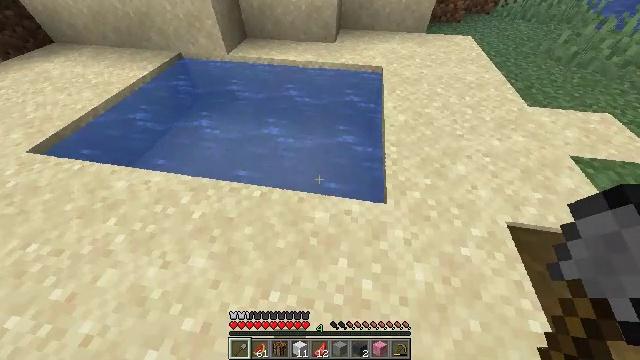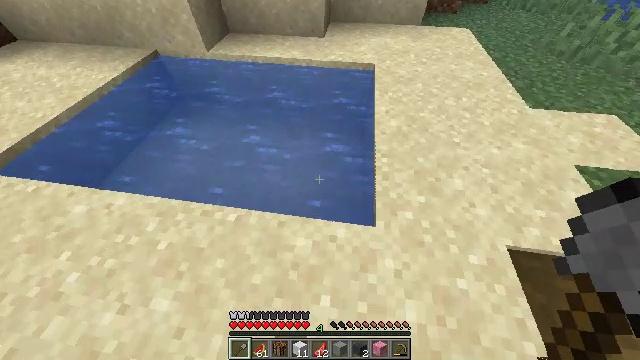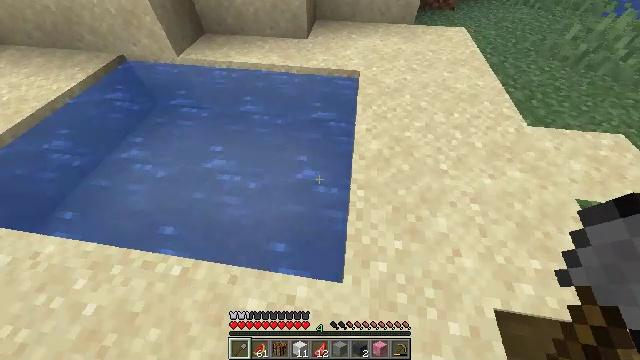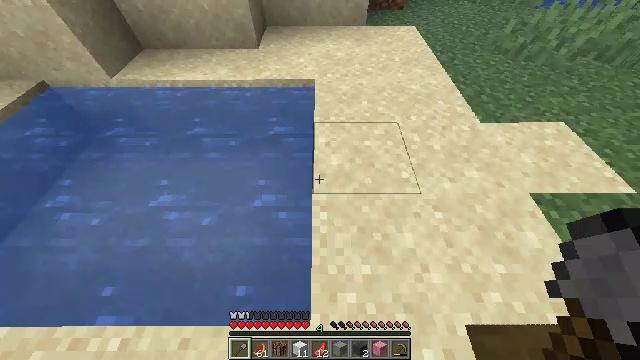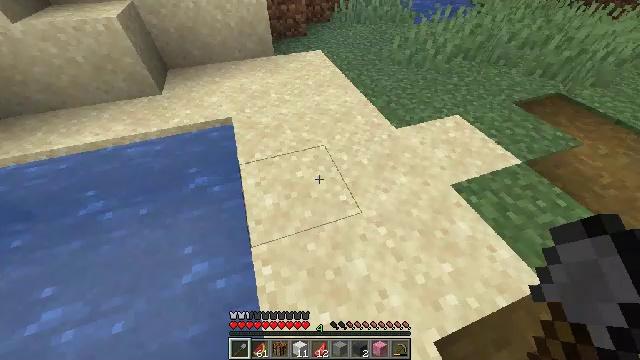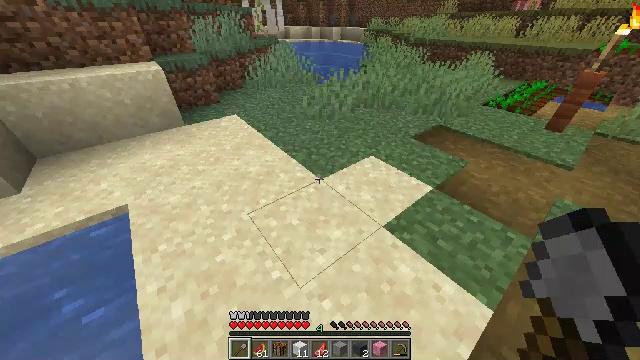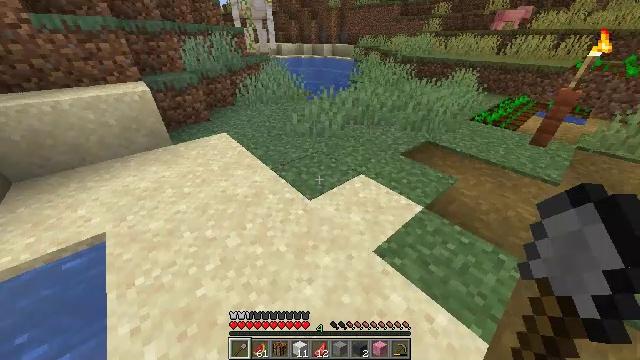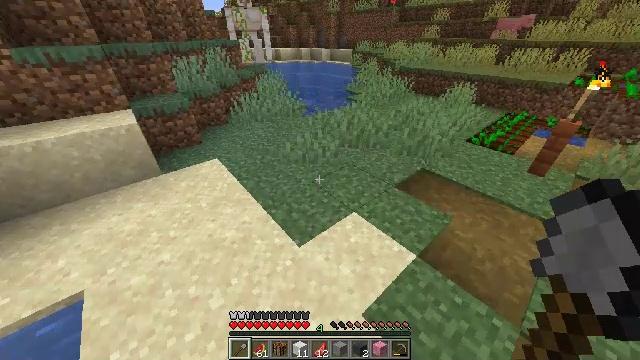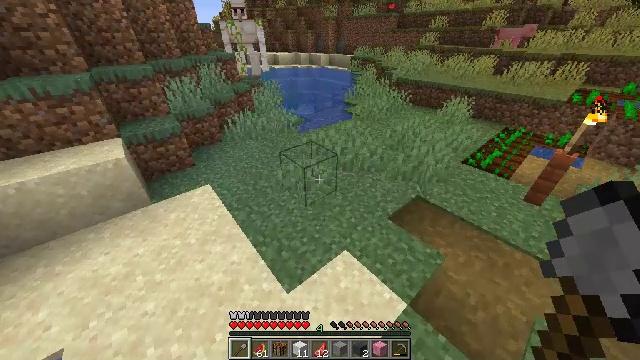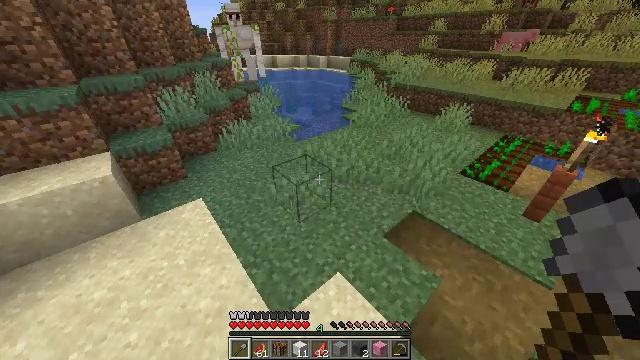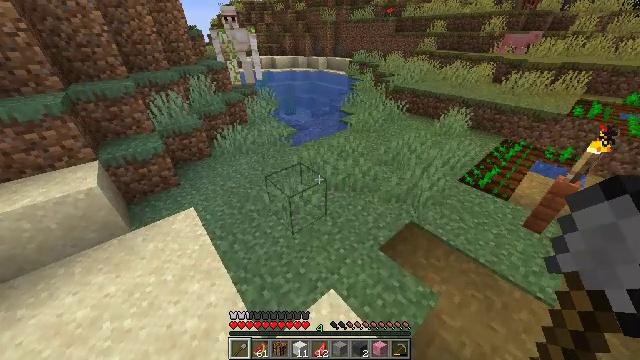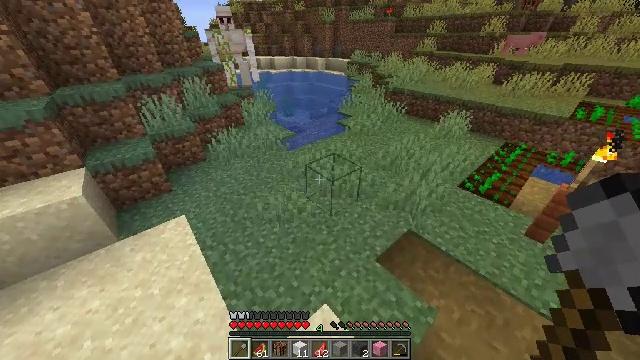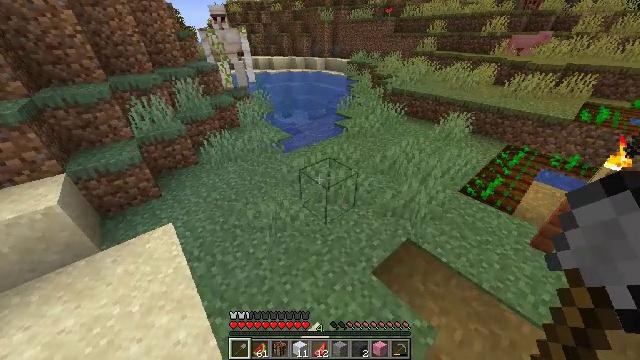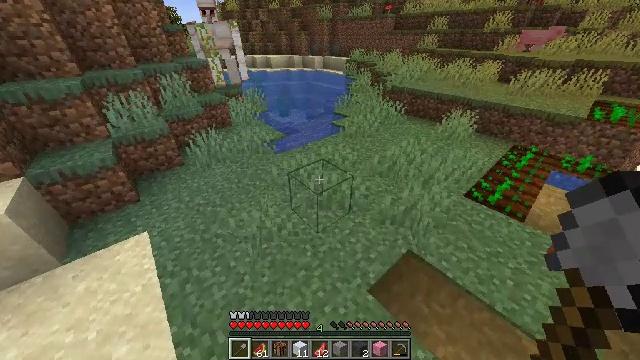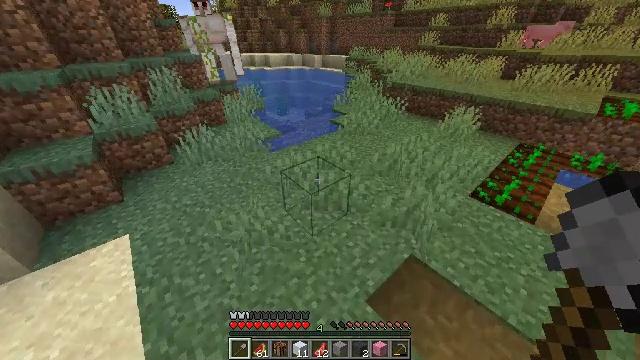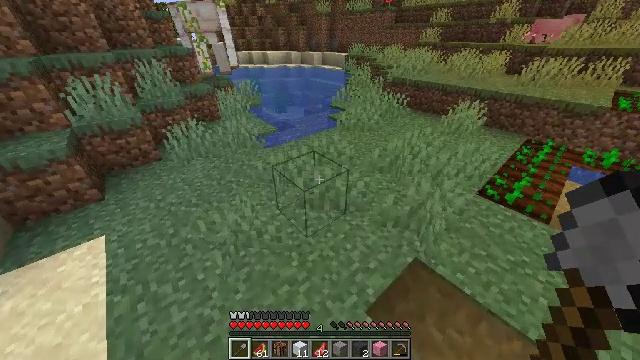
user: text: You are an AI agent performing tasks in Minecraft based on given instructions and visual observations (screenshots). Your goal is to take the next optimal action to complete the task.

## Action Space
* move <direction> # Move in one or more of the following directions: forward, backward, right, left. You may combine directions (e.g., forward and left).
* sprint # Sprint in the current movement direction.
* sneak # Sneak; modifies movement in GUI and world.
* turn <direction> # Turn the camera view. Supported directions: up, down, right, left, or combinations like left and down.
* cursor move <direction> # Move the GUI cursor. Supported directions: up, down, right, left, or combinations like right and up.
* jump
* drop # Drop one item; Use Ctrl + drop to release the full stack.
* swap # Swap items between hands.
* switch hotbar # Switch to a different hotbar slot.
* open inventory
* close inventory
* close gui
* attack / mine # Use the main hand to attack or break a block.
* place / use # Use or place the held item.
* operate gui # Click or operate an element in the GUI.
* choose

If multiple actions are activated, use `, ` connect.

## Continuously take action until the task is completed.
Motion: motion action
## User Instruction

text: Clear the seagrass to get an item.
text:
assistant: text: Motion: move forward and move right, turn right and down
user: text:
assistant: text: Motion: move forward and move right, turn down
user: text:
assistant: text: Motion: move forward and move right, turn right
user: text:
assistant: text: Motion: move forward and move right, turn right and up
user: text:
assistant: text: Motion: move forward and move right, turn right and up
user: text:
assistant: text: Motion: move forward and move right, turn right and up, jump
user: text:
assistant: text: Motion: move forward and move right, jump
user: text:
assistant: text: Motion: move forward and move right, jump
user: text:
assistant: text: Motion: move forward and move right, jump
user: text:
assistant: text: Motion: move forward and move right, jump
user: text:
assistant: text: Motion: move forward, jump
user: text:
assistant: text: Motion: move forward, jump
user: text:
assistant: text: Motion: move forward, jump
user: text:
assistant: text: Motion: move forward, jump
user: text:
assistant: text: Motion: move forward, jump
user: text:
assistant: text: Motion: move forward, jump
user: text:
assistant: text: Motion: move forward, jump
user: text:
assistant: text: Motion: move forward, jump
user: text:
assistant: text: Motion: move forward, jump
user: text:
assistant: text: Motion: move forward, jump
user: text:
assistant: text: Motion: move forward, jump
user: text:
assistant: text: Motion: move forward, jump
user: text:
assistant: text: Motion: move forward, jump
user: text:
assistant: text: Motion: move forward
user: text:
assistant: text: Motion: move forward
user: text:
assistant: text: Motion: move forward
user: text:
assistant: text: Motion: move forward and move right
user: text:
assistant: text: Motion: move forward and move right
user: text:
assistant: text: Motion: move forward and move right, jump
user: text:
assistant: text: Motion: move forward and move right, jump